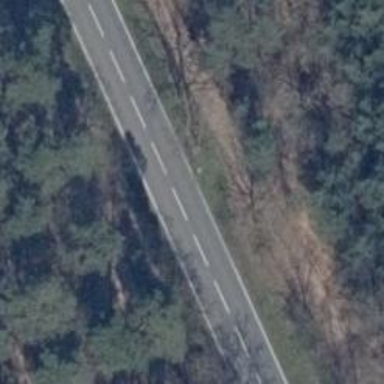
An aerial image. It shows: Secondary road with asphalt surface.